Interaction volume radius: 10 \u00c5
Interaction volume height: 15 \u00c5
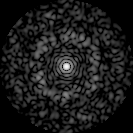
Disorder parameter: 0.8158